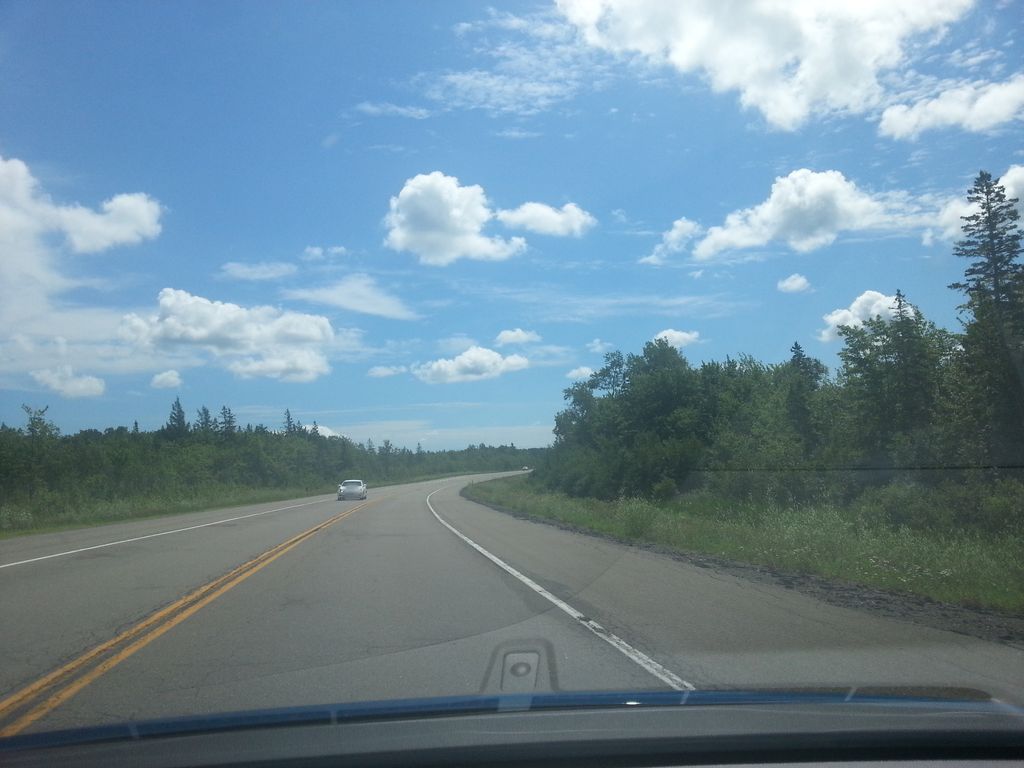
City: charlottetown